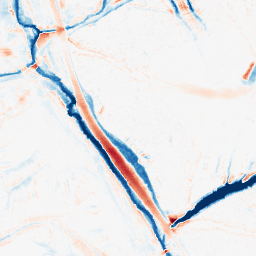
Category: morphological
Decomposition family: morphological
Decomposition parameters: operation: average
size: 10
Upsampling method: sinc_hamming
Upsampling parameters: scale: 4
kernel_size: 16
Upsampling scale: 4